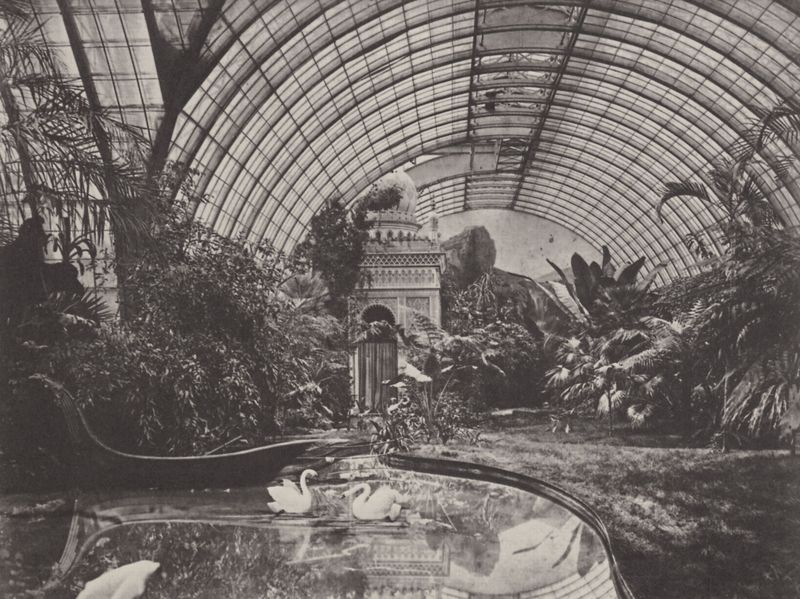
Titel: München, Residenz - Wintergarten König Ludwigs II., nach Westen
Künstler: Joseph Albert
Standort: München
Institution: Stadtmuseum, Graphische Sammlung
Schlagwörter: baum, blätter, dunkel, vogel, wasser, bäume, grün, see, teich, ufer, fenster, frankreich, glas, grau, hell, licht, paris, raum, schwarz, weiss, zeichnung, dach, gebäude, gras, haus, park, tier, tiere, wiese, muster, wand, architektur, federn, stein, hals, spiegel, bach, spiegelung, vögel, zweige, gewässer, sonne, decke, blatt, pflanzen, boot, kahn, rund, turm, bassin, garten, schwan, bogen, türen, spiegelbild, fels, kuppel, spiegeln, palme, halle, foto, fotografie, photographie, eisen, überdachung, gerüst, münchen, palast, becken, schwarz-weiss, zoo, flora, photo, leben, bewachsen, residenz, konstruktion, gewächshaus, kakteen, palmen, planzen, tempel, pavillon, london, indien, botanischer garten, glasdach, glaspalast, orangerie, stahl, weltausstellung, streben, schwäne, botanik, bau, foro, wintergarten, ludwig, glashaus, ingenieur, gondel, palmenhaus, voll, ludwig ii, ludwig ii., überdacht, indisch, teehaus, bombadierung, tunneldecke, tropisch, lohengrin, könig ludwig ii., bananaen, eisens, indiene, karkasse, teoch, speigel, tropenhaus, glasspalast, ingenieurarchitekt, pflanzenhaus, hwll